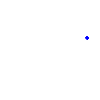
Particle: proton